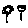
Label: flower